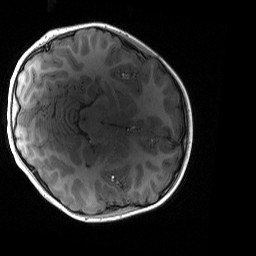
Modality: T1w
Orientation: axial
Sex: female
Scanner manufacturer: siemens
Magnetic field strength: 3 T
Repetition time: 1.9 s
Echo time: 0.00243 s